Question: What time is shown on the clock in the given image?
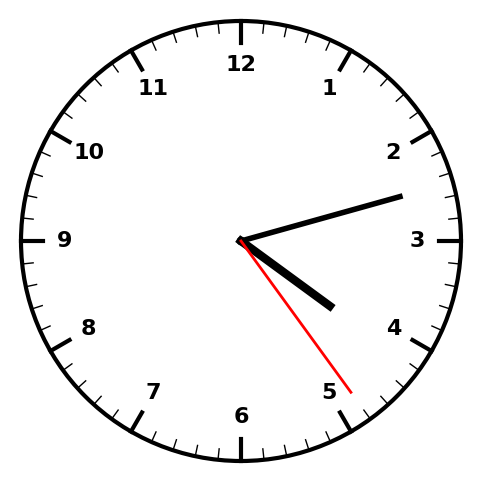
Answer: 04:12:24